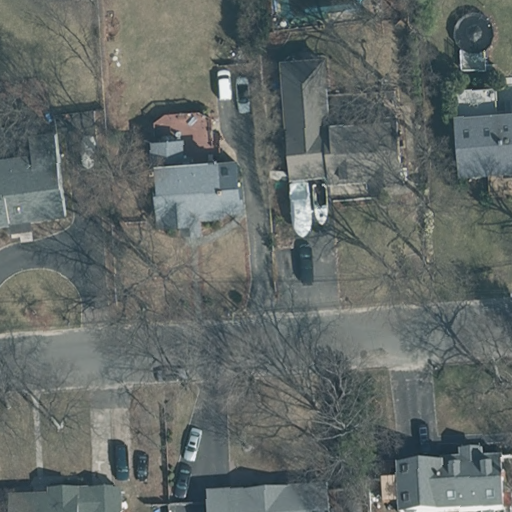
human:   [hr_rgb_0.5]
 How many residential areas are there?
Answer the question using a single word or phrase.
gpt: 1

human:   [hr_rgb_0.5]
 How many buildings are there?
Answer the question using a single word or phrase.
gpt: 7

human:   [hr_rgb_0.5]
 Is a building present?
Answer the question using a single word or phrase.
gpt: yes

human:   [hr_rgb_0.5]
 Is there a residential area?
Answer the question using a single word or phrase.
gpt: yes

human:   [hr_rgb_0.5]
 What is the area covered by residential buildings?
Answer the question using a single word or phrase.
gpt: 1537m2

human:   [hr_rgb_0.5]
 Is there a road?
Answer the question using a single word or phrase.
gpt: yes

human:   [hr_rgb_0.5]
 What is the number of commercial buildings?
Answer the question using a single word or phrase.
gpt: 0

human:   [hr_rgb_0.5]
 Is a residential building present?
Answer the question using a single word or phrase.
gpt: yes

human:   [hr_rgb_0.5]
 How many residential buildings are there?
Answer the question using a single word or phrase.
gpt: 7

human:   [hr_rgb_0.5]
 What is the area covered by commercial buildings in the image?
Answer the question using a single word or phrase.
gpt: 0m2

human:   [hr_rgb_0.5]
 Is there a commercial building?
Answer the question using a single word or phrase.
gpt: no

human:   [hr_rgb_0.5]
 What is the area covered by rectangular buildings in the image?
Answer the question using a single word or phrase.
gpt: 345m2

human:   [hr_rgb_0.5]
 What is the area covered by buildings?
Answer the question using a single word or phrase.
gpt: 1537m2

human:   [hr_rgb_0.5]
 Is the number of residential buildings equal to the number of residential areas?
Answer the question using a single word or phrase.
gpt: no

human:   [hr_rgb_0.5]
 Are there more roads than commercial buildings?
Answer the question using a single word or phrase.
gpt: yes

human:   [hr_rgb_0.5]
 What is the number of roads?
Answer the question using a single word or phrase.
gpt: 1

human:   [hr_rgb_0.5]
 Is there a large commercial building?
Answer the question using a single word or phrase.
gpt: no

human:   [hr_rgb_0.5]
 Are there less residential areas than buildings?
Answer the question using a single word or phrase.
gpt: yes

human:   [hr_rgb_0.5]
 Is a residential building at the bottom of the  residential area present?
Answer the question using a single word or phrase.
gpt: yes

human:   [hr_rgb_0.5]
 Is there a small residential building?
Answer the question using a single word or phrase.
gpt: yes

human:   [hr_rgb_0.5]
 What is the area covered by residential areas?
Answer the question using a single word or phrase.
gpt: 10639m2

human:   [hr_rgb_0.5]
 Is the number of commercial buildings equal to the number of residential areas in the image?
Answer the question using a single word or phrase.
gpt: no

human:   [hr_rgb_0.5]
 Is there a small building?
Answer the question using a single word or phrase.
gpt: yes

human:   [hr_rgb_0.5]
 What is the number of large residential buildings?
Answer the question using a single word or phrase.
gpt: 0

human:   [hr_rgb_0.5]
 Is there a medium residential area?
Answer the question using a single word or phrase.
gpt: no

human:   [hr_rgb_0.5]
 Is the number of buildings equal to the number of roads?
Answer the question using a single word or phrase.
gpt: no

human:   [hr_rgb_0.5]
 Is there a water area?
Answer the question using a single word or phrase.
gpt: no

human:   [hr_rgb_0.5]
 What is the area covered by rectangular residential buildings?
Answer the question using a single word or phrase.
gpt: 345m2

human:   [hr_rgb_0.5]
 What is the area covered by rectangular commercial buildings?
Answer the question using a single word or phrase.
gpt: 0m2

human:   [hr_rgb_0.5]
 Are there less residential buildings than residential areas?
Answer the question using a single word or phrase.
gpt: no

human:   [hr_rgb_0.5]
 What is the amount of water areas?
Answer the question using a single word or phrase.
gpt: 0

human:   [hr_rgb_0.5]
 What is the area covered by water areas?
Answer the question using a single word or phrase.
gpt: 0m2

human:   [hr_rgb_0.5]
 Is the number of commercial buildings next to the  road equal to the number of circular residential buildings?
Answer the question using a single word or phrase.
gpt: yes

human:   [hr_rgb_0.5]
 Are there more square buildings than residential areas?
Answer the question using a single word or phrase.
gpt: no

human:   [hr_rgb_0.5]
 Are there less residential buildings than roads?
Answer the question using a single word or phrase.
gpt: no

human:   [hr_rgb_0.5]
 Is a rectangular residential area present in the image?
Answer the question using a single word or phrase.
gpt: yes

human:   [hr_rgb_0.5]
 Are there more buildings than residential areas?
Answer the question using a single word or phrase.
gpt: yes

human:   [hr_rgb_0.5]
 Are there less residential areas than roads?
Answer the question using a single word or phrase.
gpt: no

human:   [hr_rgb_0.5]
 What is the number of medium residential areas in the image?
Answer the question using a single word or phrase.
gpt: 0

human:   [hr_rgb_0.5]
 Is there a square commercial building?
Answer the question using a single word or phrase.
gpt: no

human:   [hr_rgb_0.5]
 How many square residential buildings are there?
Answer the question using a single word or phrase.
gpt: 0

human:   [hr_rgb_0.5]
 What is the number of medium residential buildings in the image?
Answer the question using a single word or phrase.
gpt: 6

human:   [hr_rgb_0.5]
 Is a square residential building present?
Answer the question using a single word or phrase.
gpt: no

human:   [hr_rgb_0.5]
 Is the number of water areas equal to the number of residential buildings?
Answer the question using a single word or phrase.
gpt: no

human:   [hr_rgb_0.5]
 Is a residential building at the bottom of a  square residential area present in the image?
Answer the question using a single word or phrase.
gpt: no

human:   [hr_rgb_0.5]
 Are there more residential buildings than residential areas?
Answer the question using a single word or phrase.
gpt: yes

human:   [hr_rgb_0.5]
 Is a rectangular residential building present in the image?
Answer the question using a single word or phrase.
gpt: yes

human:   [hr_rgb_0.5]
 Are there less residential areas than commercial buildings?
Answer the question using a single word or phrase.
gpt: no

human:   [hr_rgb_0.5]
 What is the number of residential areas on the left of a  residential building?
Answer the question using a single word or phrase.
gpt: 1

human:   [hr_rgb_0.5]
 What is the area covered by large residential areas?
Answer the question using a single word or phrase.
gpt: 10639m2

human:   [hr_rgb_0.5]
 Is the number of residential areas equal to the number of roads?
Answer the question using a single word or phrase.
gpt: yes

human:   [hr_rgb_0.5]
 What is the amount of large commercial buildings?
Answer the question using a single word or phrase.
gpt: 0

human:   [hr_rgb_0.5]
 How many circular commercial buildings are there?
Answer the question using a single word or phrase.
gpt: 0

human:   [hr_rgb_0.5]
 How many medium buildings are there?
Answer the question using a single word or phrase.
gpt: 6

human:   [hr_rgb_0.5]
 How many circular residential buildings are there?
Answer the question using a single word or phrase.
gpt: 0

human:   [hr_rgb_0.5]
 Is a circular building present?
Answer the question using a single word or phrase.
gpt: no

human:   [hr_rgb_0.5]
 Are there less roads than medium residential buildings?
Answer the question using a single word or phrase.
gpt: yes

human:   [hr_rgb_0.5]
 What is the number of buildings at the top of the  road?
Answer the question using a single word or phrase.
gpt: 4

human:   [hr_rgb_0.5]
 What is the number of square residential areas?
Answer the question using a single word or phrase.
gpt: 0

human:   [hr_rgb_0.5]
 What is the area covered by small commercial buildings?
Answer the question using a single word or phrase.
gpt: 0m2

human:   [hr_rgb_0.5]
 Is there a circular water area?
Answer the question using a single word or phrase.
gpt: no

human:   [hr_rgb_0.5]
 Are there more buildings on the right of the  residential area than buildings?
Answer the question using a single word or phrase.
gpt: no

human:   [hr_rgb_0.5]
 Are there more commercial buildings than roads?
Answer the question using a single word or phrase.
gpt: no

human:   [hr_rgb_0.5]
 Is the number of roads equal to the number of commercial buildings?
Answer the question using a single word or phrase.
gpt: no